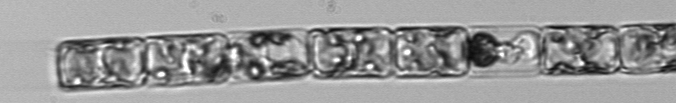
Label: Guinardia_delicatula_TAG_internal_parasite